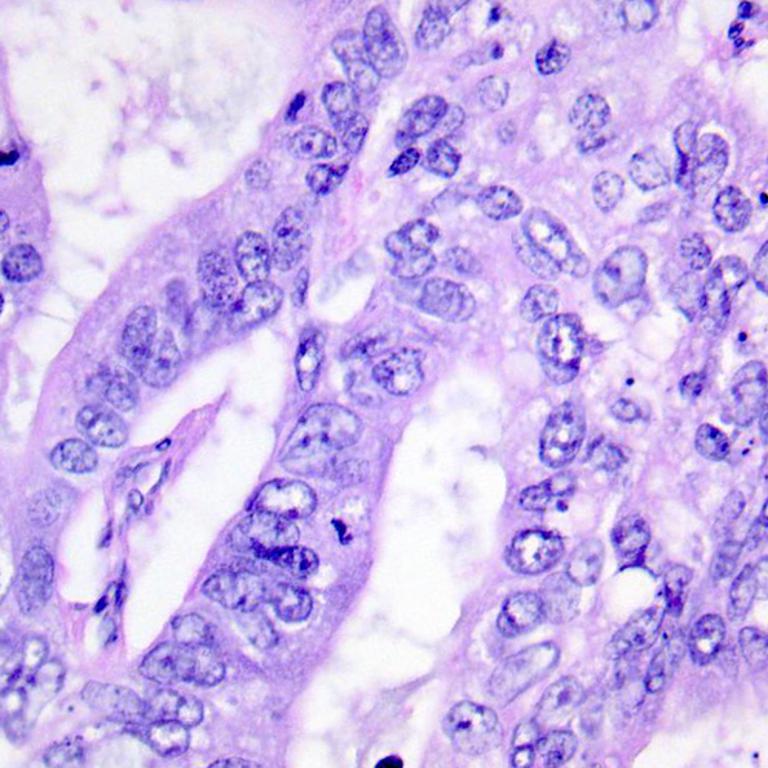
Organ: colon
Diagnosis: adenocarcinomas